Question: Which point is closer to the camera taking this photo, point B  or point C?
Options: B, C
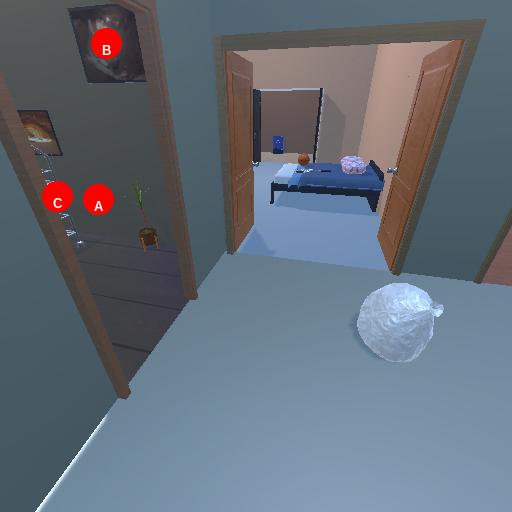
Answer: B